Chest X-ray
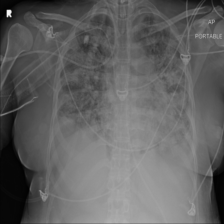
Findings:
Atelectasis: negative
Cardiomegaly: negative
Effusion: negative
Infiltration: positive
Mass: negative
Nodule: negative
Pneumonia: negative
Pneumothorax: negative
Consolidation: negative
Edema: negative
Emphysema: negative
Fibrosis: negative
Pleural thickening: negative
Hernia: negative